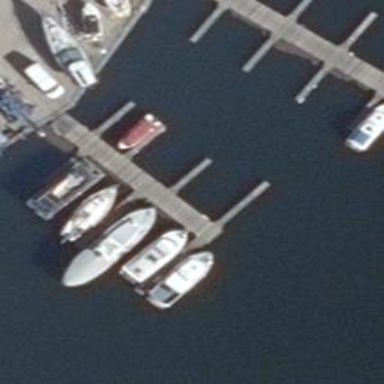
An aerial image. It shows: Man-made pier.